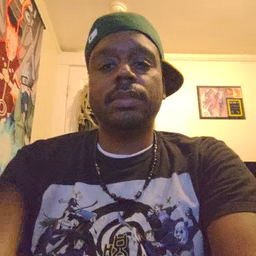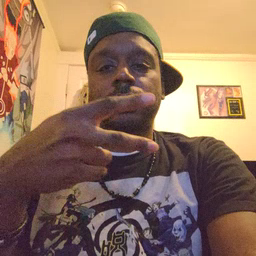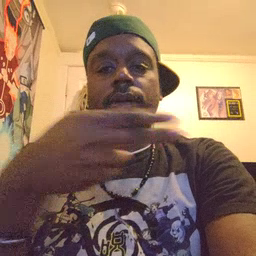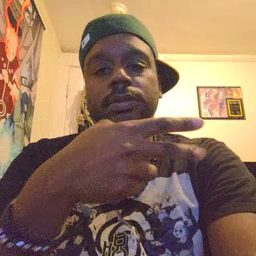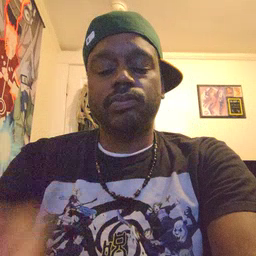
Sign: cut